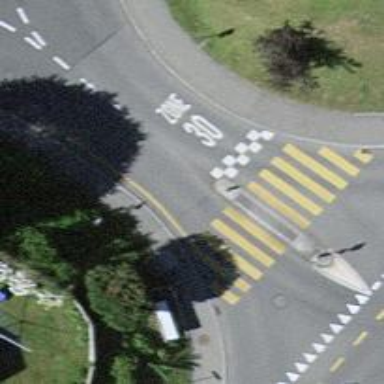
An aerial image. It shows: Uncontrolled zebra crossing with zebra markings.